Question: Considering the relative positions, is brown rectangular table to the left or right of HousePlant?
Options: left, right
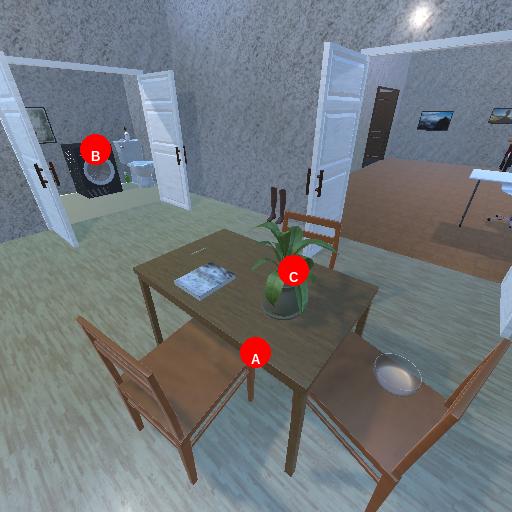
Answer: left